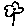
Label: flower